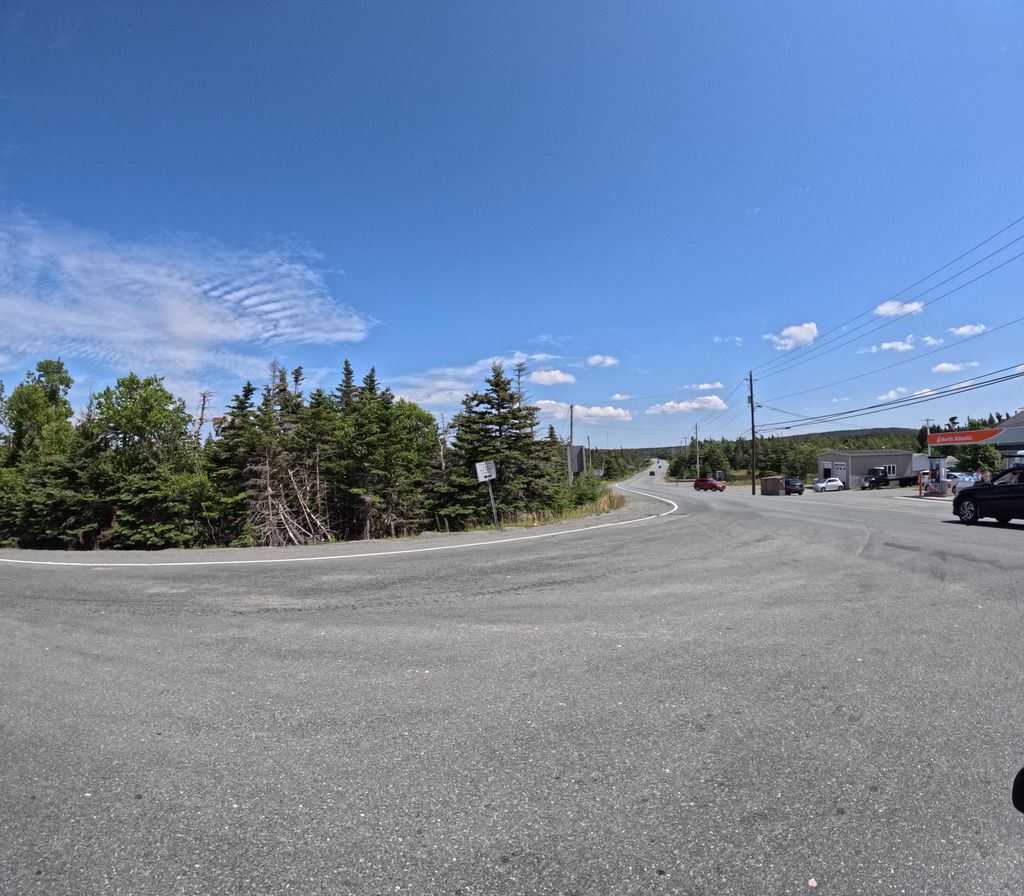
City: st_johns